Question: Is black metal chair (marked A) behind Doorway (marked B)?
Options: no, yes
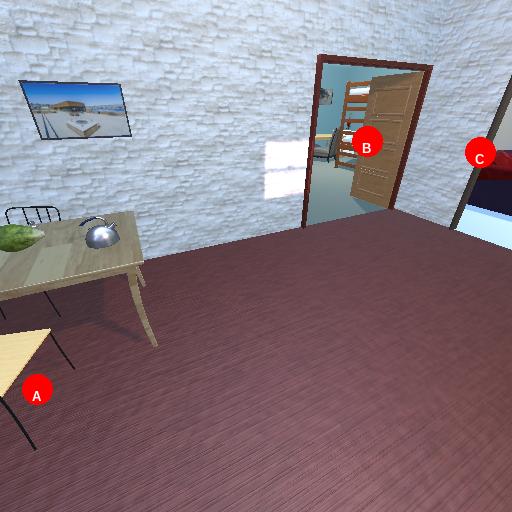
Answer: no